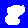
Digit: 8